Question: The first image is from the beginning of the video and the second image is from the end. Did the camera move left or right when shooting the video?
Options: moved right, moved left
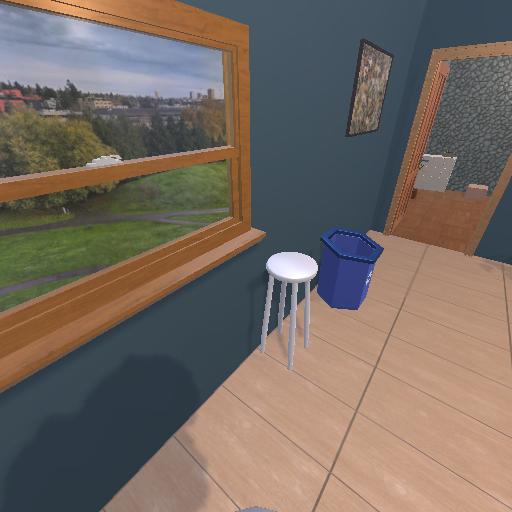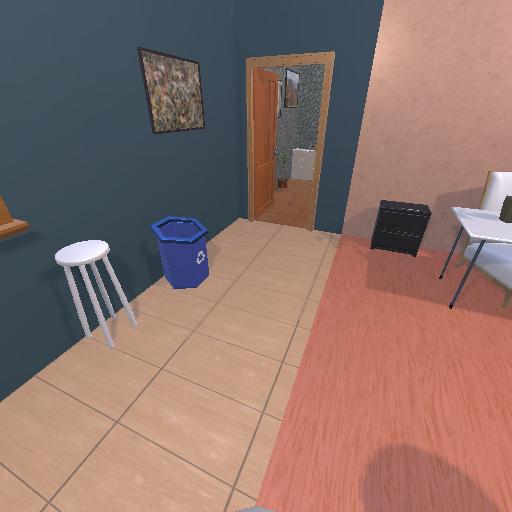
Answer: moved right